Question: Is there any way to call a managed bean method from JavaScript?
I have a link in a datatable which should go to a document repository for the corresponding tender. Please check the screenshot. But the datatable, inside a panel, which is inside a layout and so the link is not diverting the page to the required path. So I am trying to call a JavaScript from the link which in turn call a method from managed bean which will return to the required page. I have tried to hide a button and make it submit on click of the link. But its not working.

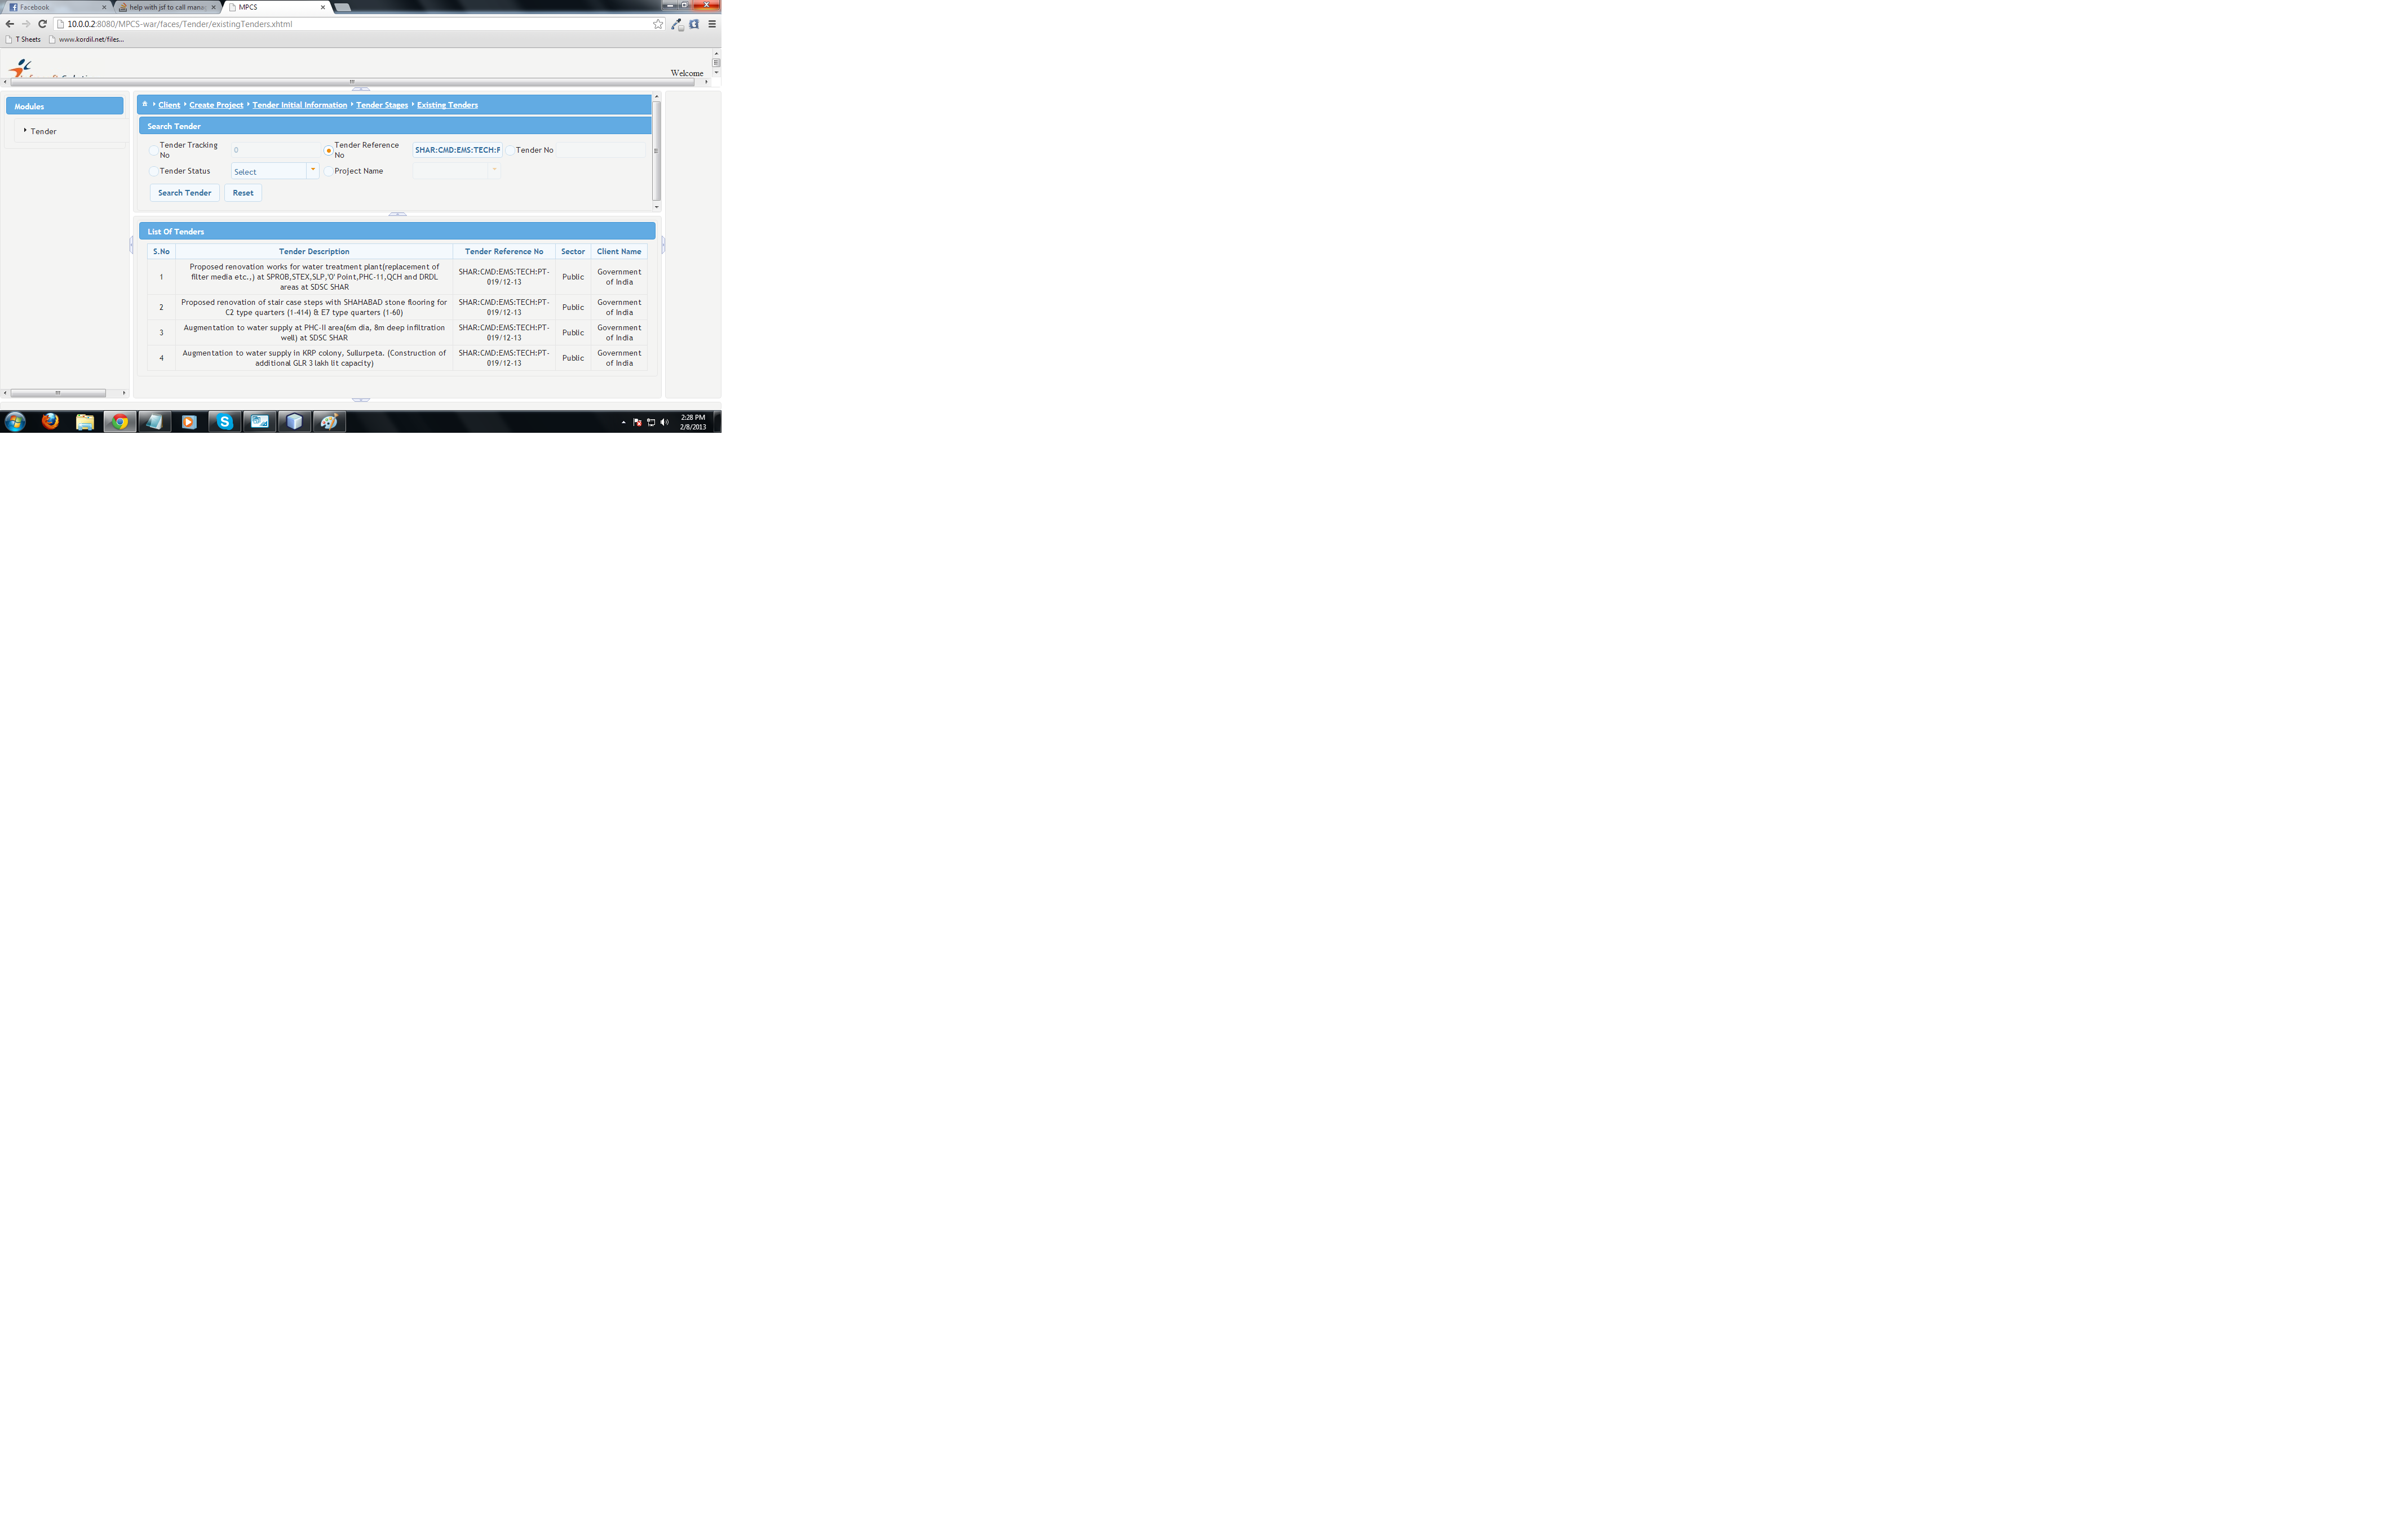
Answer: To navigate to require page you need to pass the required information in f:param (e.g In your case pass the unique id or number or may be tender number something )and the call the ManagedBean method on it.